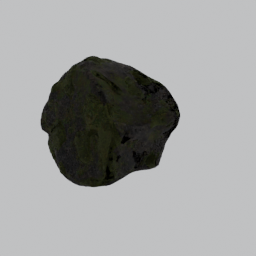
Label: nature